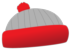
red hat